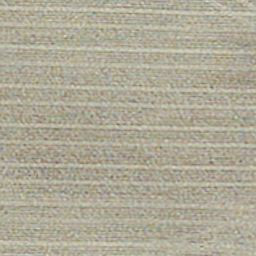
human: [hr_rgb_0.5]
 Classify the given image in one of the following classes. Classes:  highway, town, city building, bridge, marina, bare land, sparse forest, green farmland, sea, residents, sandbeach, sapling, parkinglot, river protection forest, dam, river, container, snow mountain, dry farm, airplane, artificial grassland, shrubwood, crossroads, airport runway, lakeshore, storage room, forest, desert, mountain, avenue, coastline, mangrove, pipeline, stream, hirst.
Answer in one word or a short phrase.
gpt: dry farm